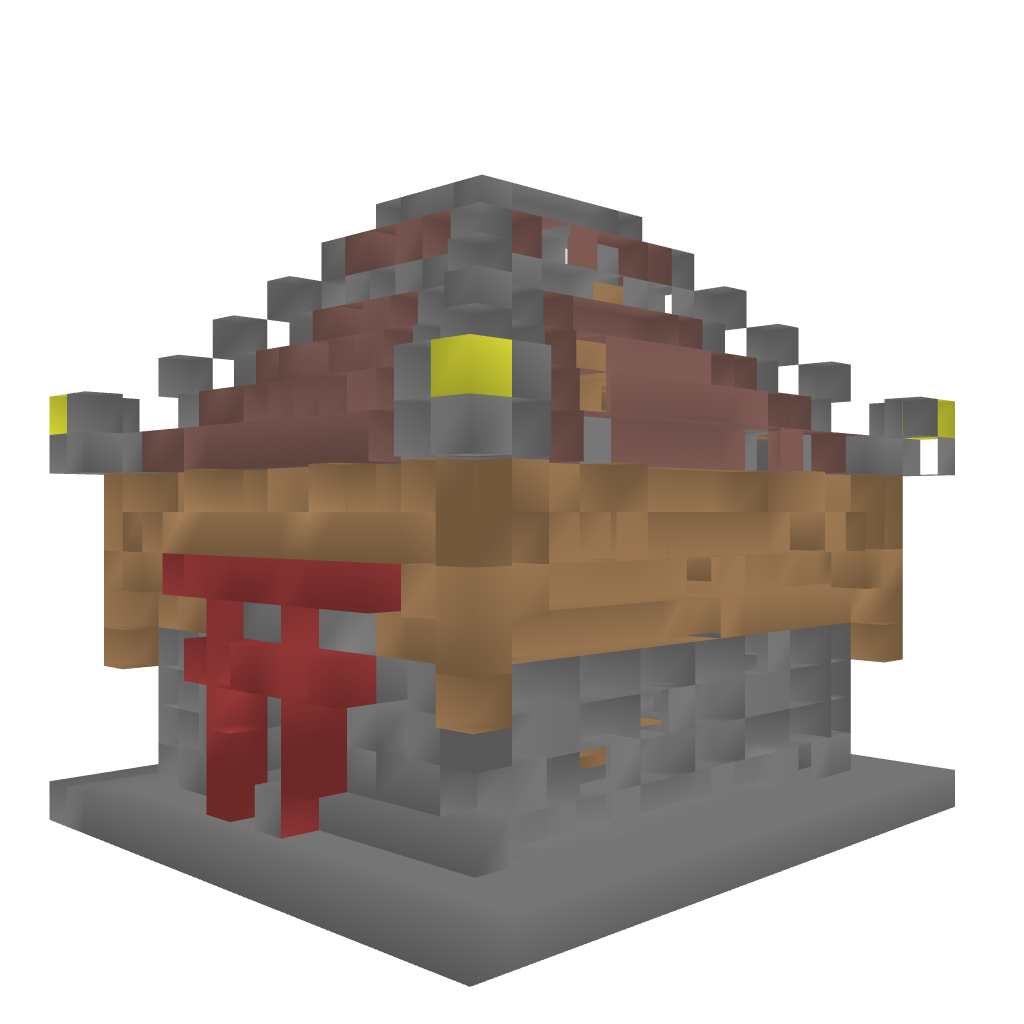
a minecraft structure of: Pretty Little Pagoda good quality